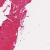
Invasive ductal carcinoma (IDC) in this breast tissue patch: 0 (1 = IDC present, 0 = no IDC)